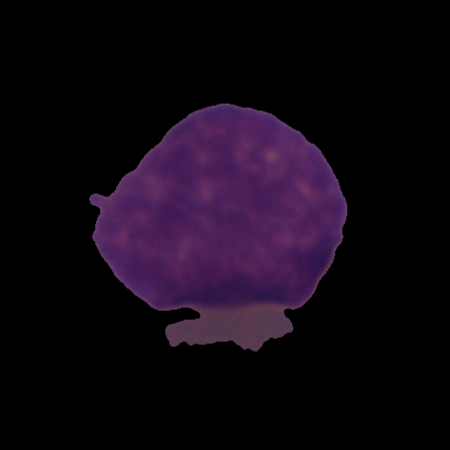
Label: cancer